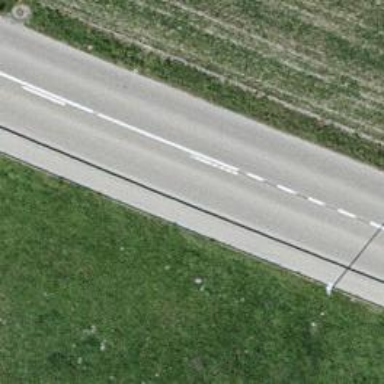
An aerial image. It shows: Tertiary road.